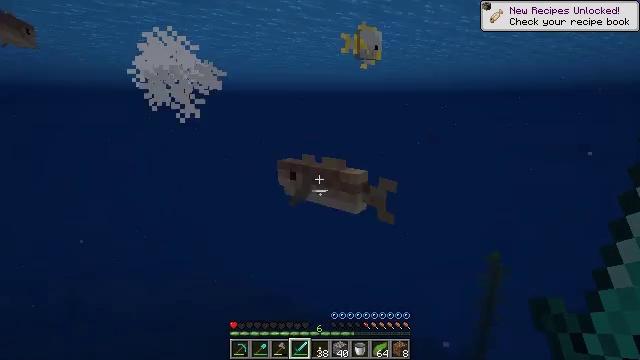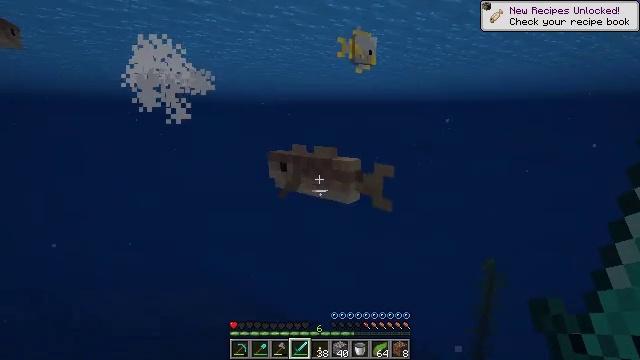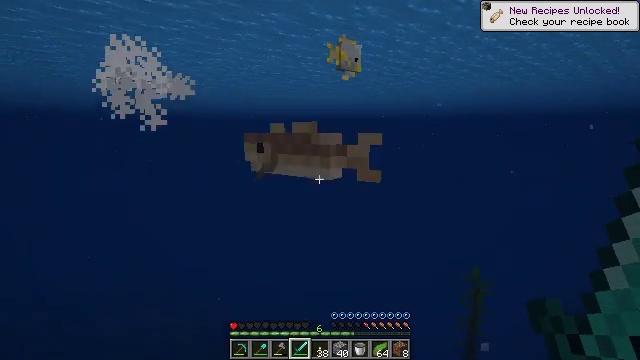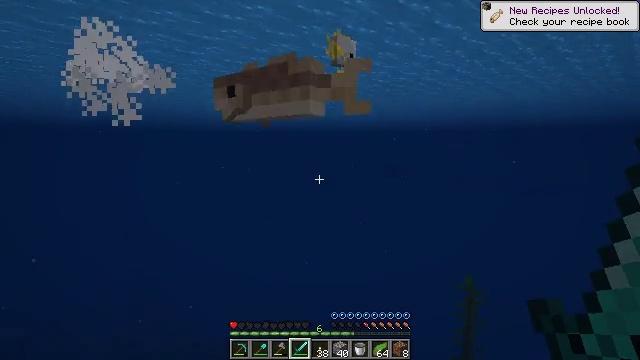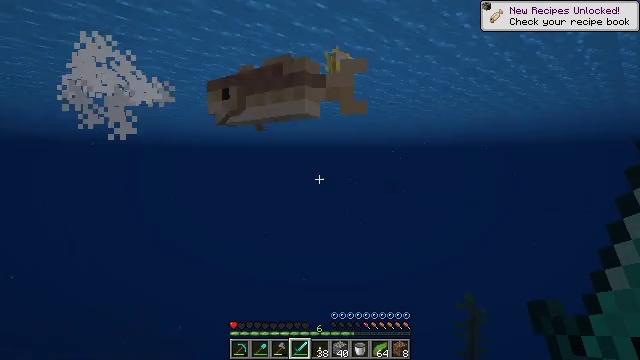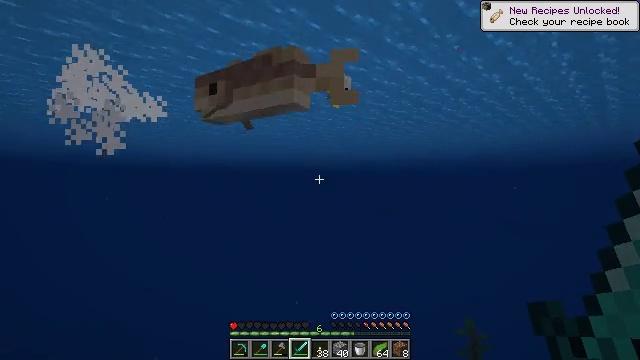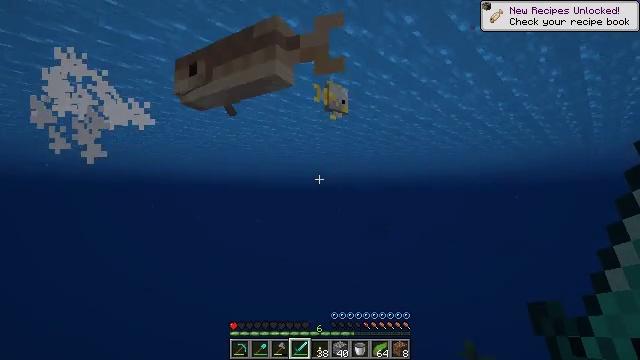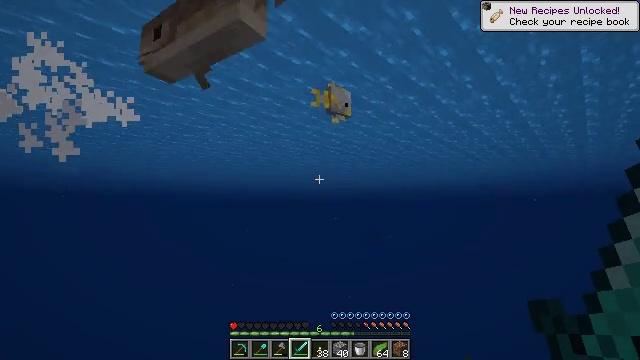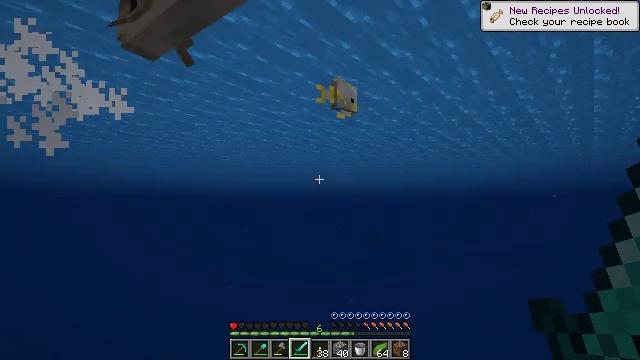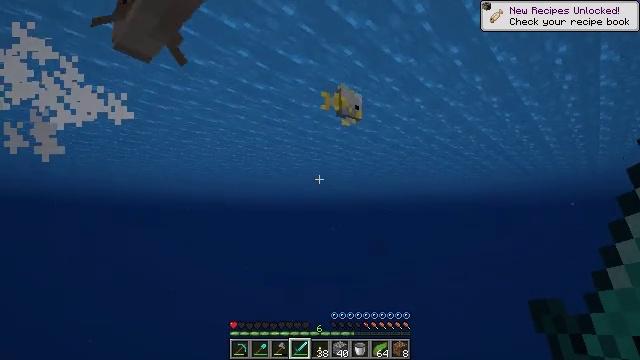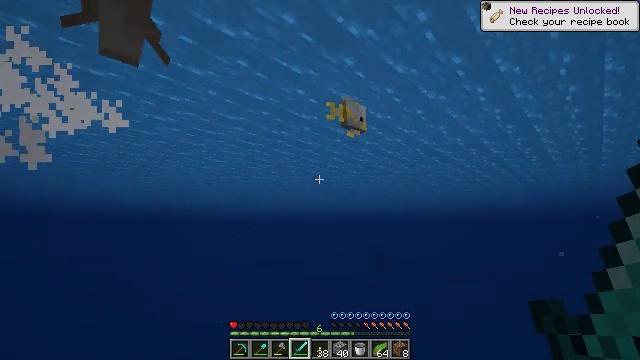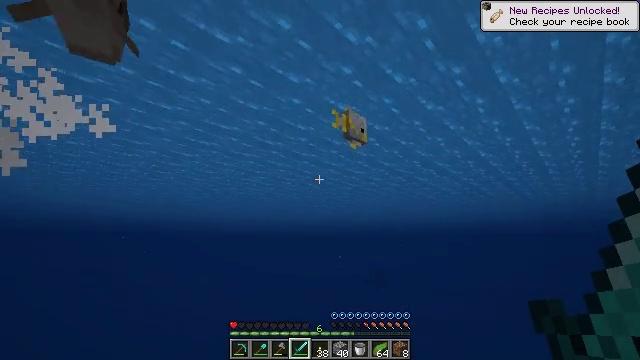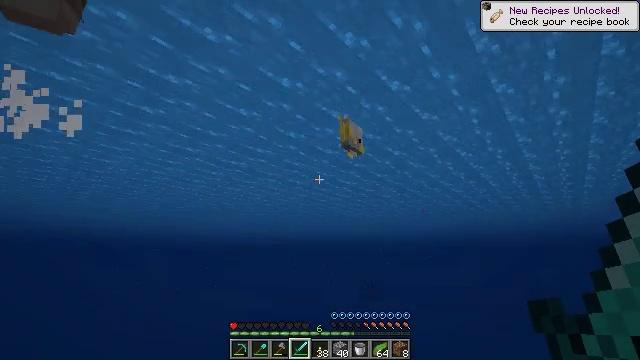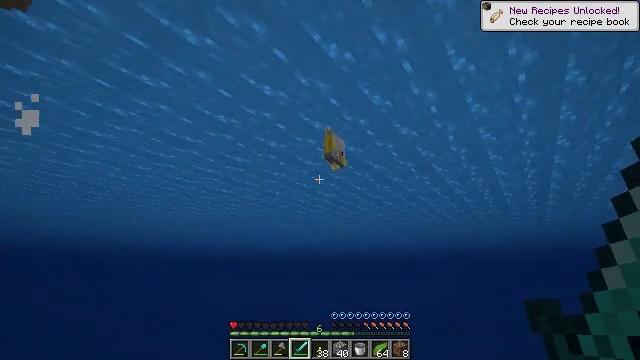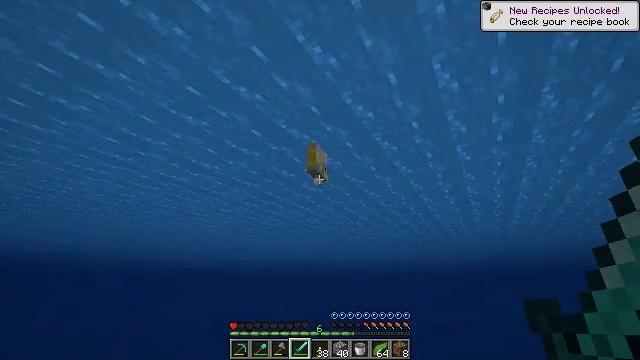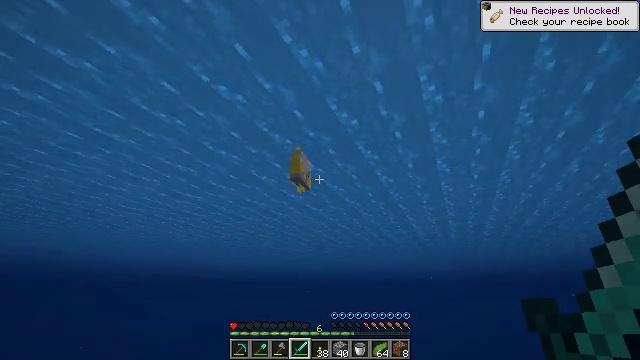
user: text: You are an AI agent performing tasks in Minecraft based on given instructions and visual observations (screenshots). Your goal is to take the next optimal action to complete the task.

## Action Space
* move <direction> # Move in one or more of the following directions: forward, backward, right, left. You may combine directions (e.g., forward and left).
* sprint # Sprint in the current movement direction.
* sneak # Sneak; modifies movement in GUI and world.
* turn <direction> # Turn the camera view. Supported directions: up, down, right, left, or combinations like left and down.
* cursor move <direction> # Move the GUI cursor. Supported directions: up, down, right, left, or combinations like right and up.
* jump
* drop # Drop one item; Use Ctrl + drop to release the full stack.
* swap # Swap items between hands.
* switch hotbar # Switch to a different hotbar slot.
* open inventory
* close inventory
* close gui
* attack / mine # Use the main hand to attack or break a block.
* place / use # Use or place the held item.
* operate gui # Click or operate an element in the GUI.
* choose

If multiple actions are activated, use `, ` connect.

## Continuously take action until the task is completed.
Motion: motion action
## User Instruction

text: Kill mobs in the water.
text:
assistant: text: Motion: move forward, sneak, turn right and up
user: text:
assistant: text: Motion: move forward, sneak, turn right and up
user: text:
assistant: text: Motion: move forward, turn right and up
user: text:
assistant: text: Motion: move forward, turn up
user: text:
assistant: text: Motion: move forward, turn right and up
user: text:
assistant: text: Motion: move forward, turn right and up
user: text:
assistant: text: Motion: move forward, turn right and up
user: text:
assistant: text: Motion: move forward
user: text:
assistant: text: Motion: move forward, turn up
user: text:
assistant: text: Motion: move forward, turn up
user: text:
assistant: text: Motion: move forward, sprint, turn right and up
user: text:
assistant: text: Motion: move forward, sprint, turn right and up
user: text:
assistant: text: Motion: move forward, sprint, turn right and up
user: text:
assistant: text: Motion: move forward, sprint, turn right and up, jump
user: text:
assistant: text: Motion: move forward, sprint, turn right and up, jump
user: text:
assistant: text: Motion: move forward, sprint, jump
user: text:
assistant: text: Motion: move forward, sprint, turn right and down, jump
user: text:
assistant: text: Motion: move forward, sprint, turn right and down
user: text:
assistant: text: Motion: move forward, sprint, turn down
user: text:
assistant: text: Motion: move forward, sprint
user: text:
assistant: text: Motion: move forward, sprint
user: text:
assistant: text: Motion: move forward, sprint, turn right and down
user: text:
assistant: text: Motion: move forward, sprint, turn right and down
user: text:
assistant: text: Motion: move forward, sprint
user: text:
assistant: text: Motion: move forward, sprint, attack / mine
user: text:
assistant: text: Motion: move forward, sprint, turn right, attack / mine
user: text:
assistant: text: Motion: move forward, sprint, turn right and down, attack / mine
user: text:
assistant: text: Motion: move forward, sprint, turn down, attack / mine
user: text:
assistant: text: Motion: move forward, sprint, turn right and down
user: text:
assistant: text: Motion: sprint